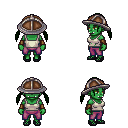
a pixel art fantasy rpg character, female body template, orc, green skin, white pirate shirt, magenta pants, green twin-tailed hairstyle, chain helm, cloth bracers, ghillies, four views (front, back, left, right), 2x2 character sprite sheet, small pixel art, hard edges, no anti-aliasing